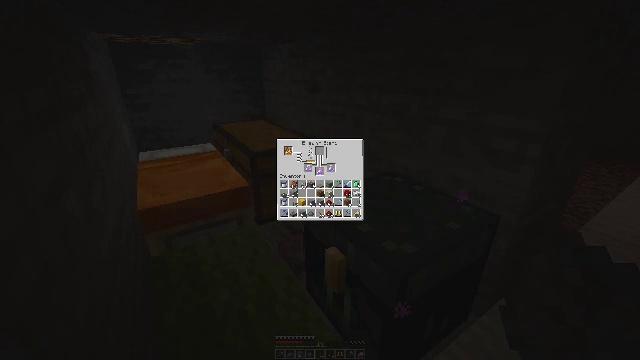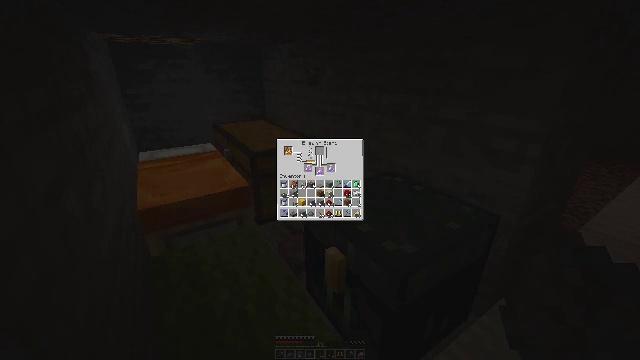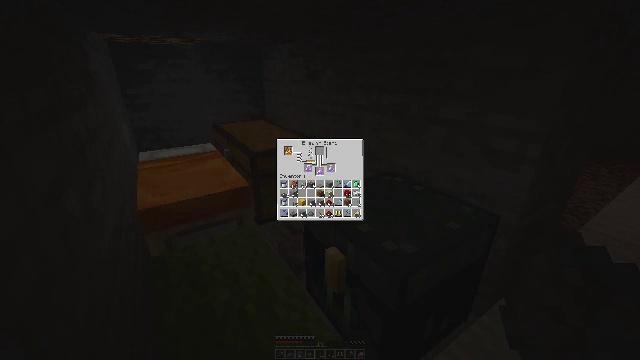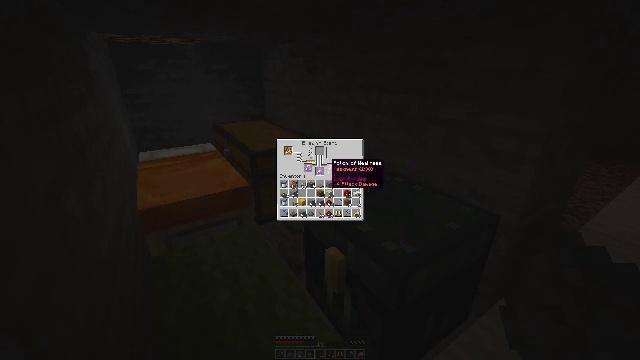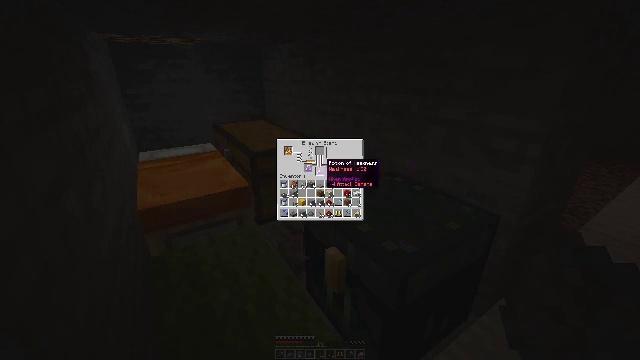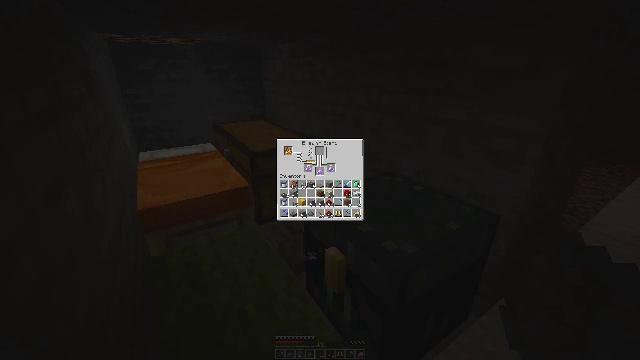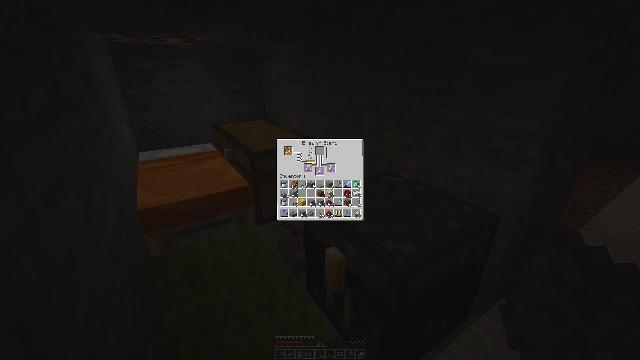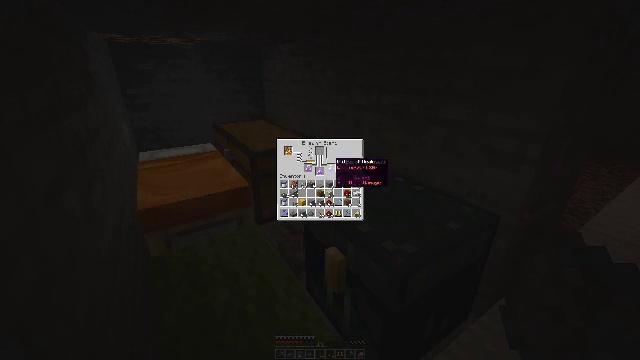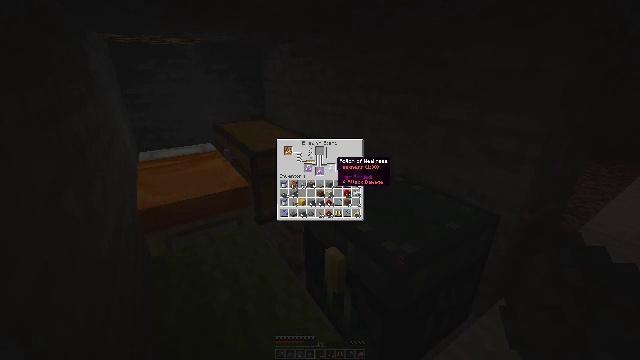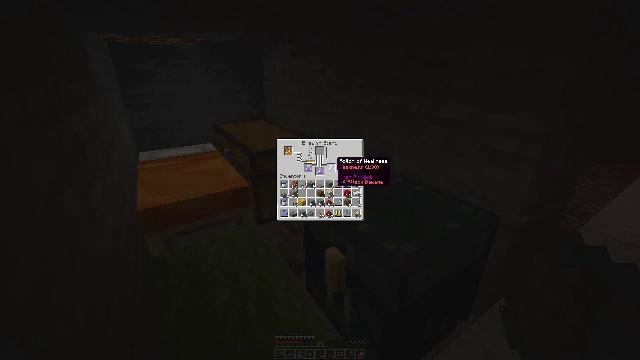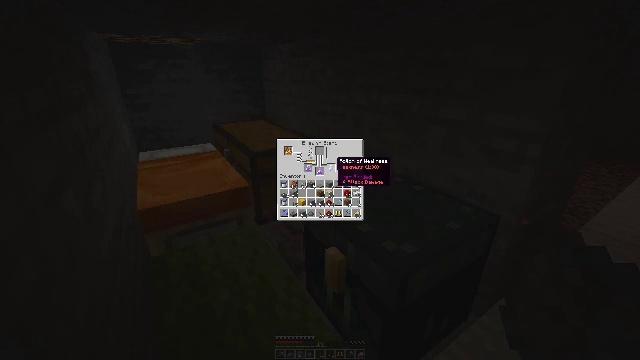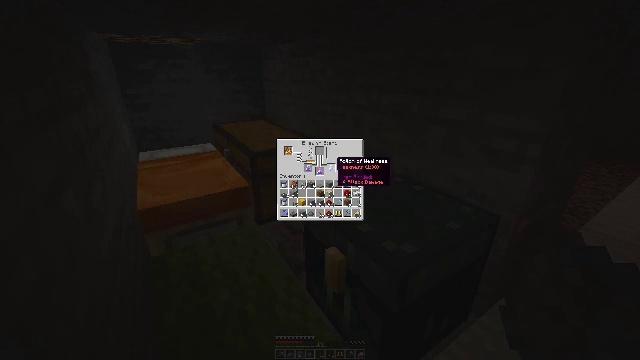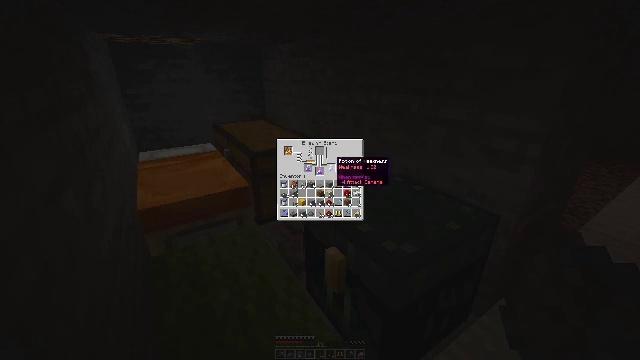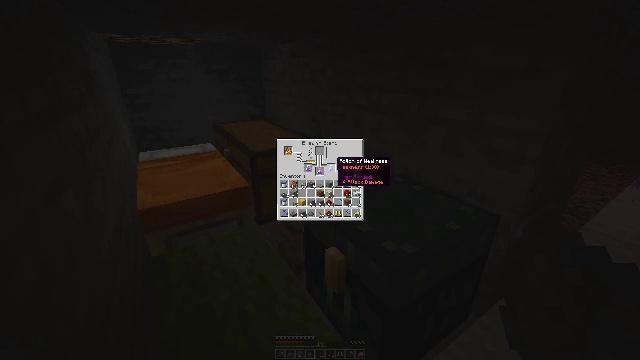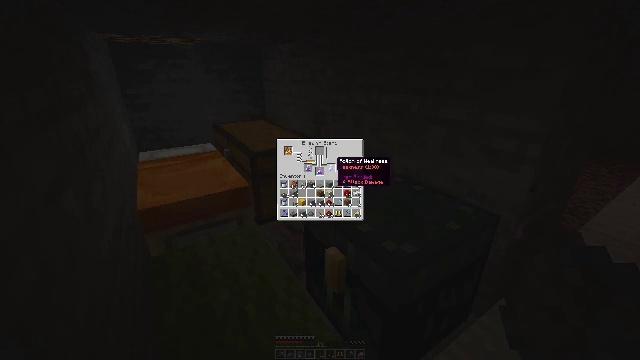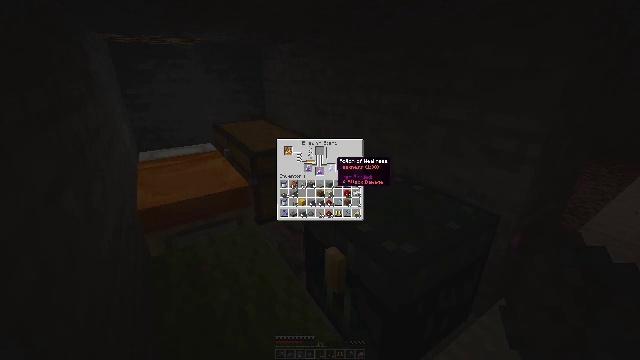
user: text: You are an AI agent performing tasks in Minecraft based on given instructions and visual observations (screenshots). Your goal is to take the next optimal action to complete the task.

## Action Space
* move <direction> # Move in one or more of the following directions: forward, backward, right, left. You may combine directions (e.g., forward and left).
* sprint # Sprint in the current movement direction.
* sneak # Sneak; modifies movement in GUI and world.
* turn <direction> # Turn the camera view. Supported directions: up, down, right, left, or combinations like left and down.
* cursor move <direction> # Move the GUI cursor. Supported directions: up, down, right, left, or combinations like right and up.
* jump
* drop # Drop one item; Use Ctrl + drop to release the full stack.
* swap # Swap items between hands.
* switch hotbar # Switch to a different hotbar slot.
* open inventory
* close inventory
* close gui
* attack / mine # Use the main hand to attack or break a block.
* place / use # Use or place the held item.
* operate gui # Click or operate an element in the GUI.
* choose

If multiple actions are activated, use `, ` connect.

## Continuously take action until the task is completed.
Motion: motion action
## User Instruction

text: Left-click to mine the lectern.
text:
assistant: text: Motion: no_op
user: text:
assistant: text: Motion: turn left and down
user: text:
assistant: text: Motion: turn left and down
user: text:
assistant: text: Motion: turn left
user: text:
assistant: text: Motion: no_op
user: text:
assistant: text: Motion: no_op
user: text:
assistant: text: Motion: turn right
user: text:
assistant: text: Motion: no_op
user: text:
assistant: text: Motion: no_op
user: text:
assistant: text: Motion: no_op
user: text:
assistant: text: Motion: no_op
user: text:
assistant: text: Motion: no_op
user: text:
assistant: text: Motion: no_op
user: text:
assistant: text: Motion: no_op
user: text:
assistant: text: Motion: no_op
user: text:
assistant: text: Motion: turn left and down
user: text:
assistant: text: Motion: turn left and down
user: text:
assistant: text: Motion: turn left and down
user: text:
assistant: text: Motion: turn down
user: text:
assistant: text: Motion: no_op
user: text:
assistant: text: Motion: no_op
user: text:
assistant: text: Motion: no_op
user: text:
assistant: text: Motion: no_op
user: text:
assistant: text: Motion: no_op
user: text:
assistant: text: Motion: turn right
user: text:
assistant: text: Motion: turn right
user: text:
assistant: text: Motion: no_op
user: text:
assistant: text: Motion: no_op
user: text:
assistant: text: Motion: no_op
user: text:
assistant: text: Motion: no_op